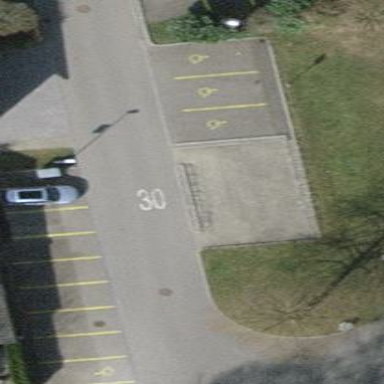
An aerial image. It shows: Bicycle parking facility.